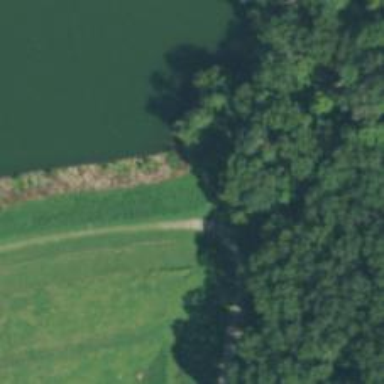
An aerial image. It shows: Dam across waterway.